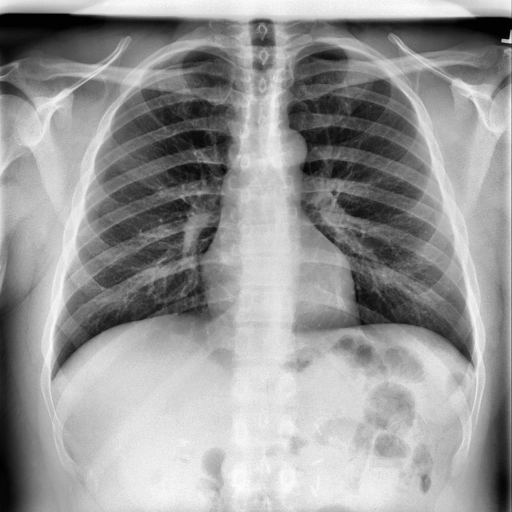
Finding: NORMAL